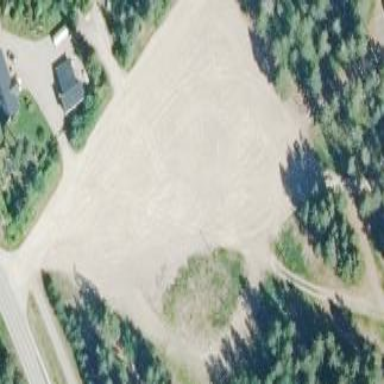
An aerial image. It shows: Unpaved parking area.